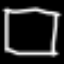
Label: square